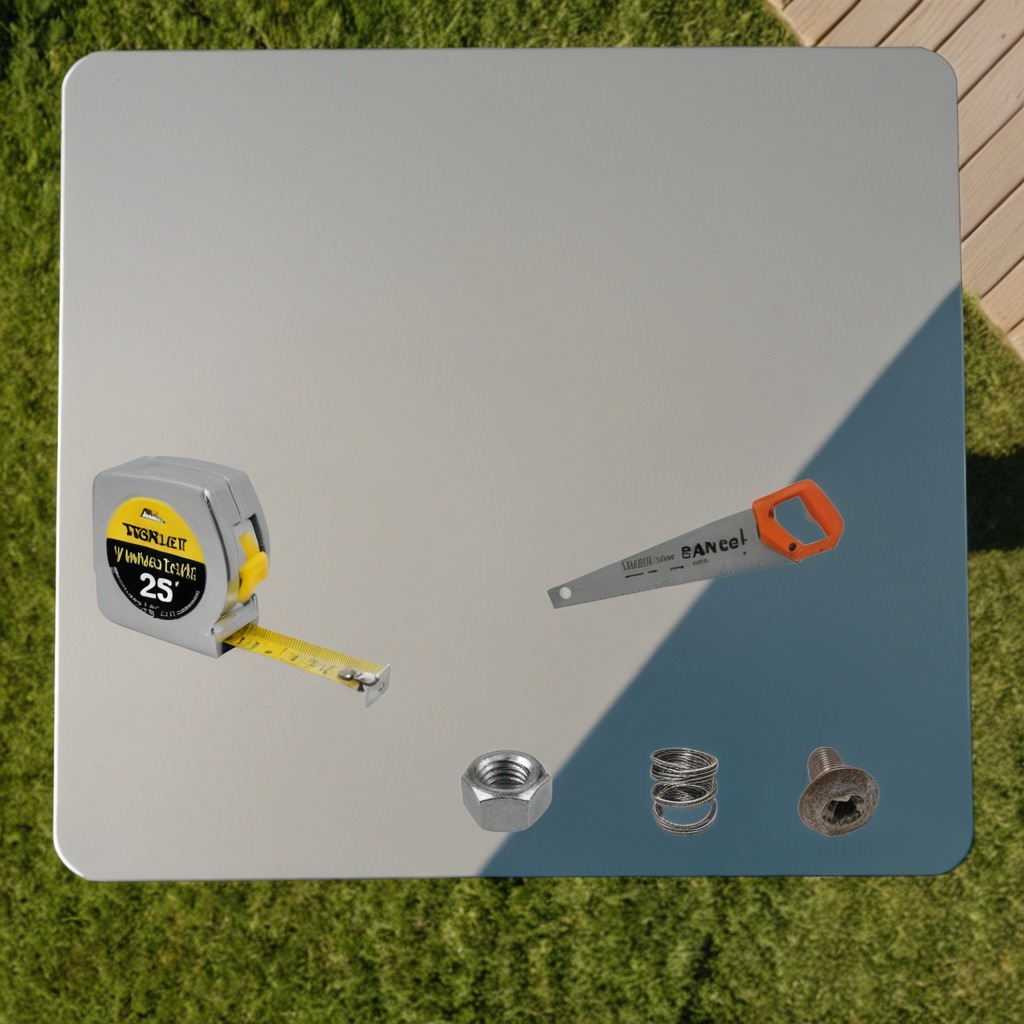
A measuring tape, a metal machine screw, a coiled metal spring, a handheld metal saw, and a metal nut are lying on the utility table.